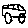
Label: car